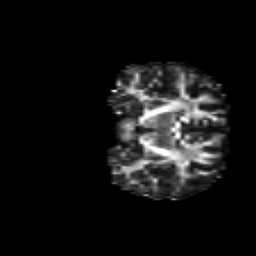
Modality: FA
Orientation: coronal
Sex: female
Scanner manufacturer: siemens
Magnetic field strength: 3 T
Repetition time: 5 s
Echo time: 0.071 s